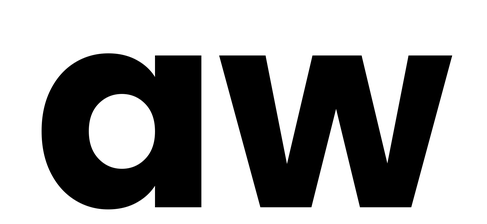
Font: Poppins-Bold